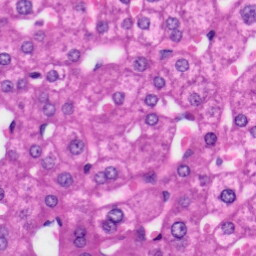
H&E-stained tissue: Liver